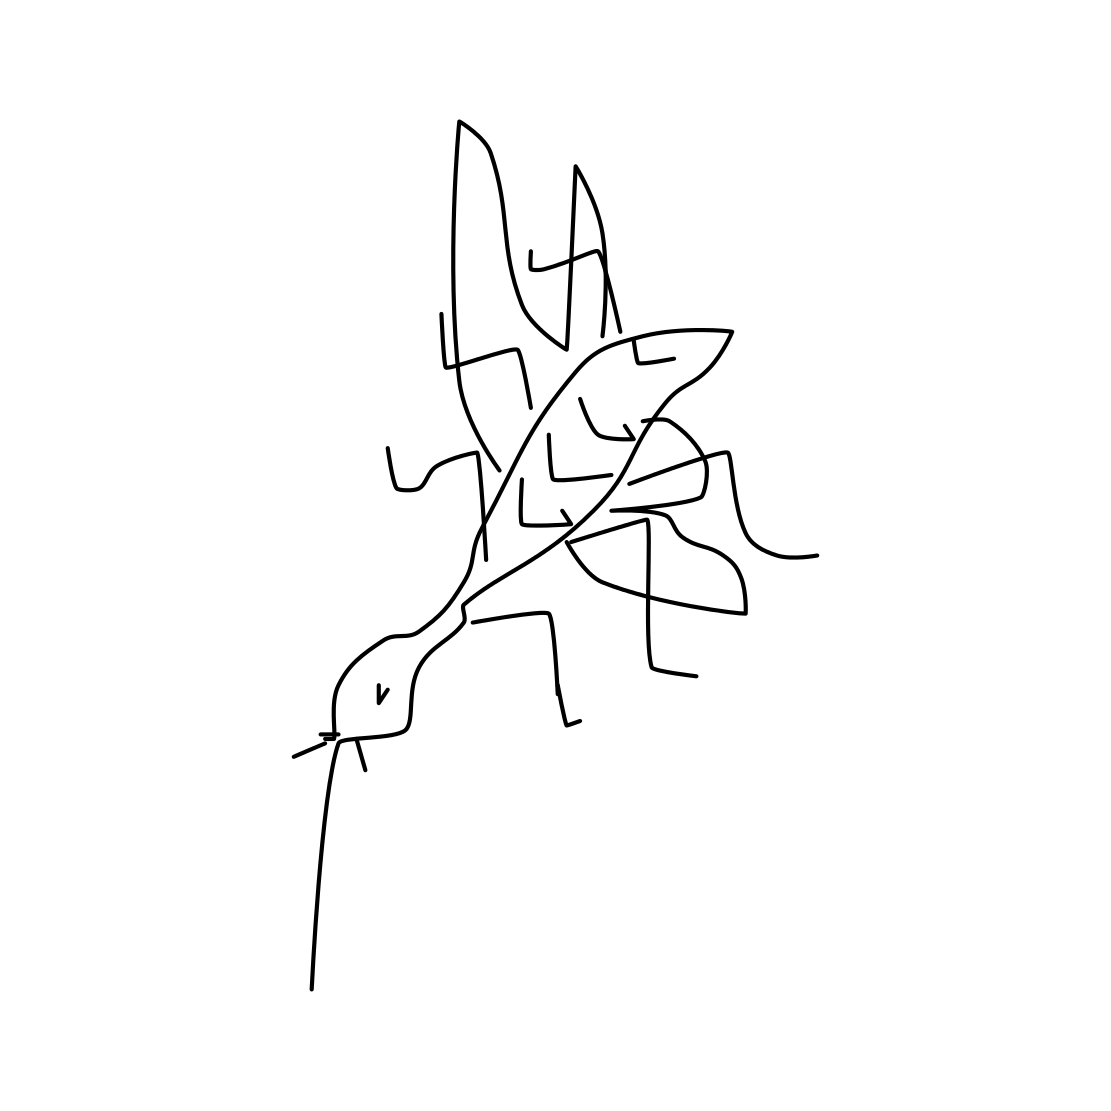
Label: mosquito